Interaction volume radius: 10 \u00c5
Interaction volume height: 25 \u00c5
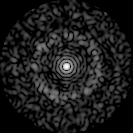
Disorder parameter: 0.8515